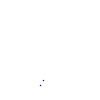
Particle: proton